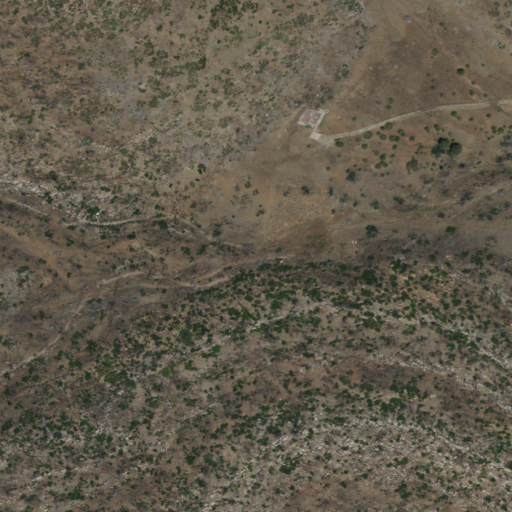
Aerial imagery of valley in New Mexico named Cañoncito de Medio containing shrub, grassland, and open development